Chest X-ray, PA view. Patient: 34 years old, sex M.
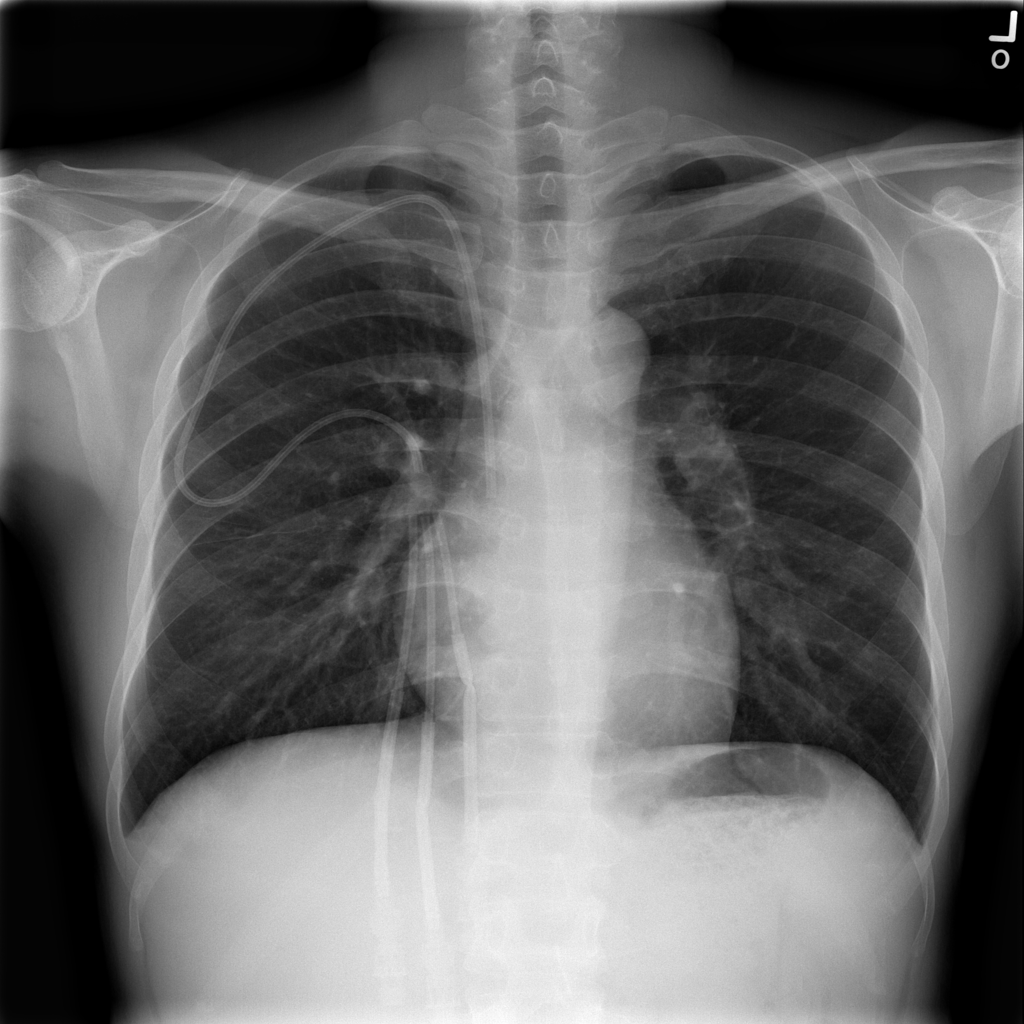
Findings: No Finding